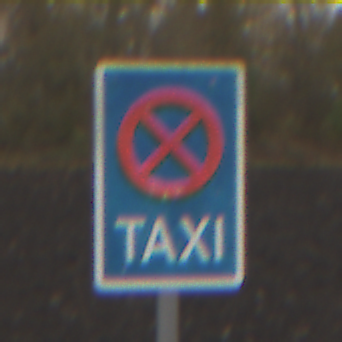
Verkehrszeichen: Taxenstand
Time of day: MorningAfternoon
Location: Outdoor (Nature)
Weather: Overcast
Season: NotSpecified
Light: Natural